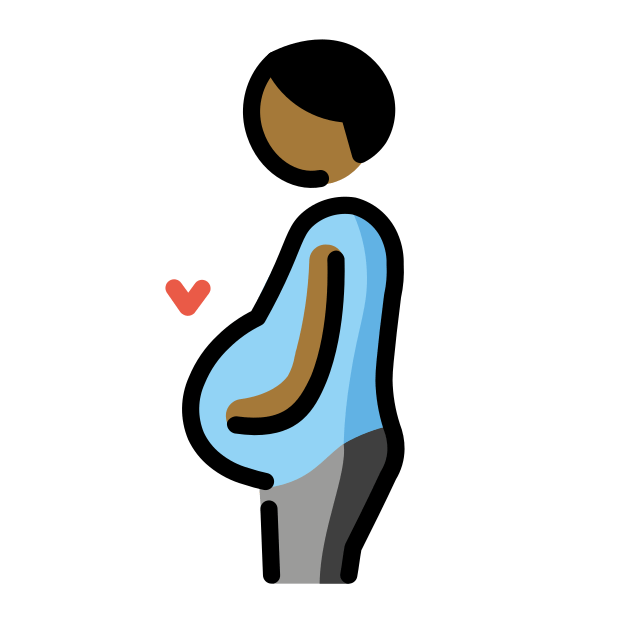
pregnant man: medium-dark skin tone